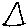
Label: triangle